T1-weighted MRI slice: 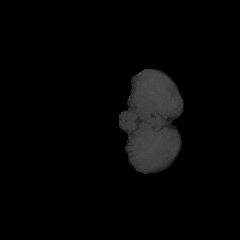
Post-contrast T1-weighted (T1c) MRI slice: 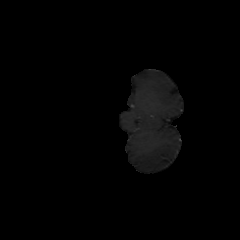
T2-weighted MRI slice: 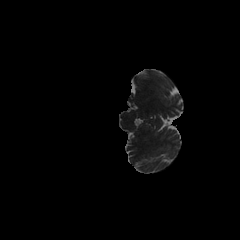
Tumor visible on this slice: no